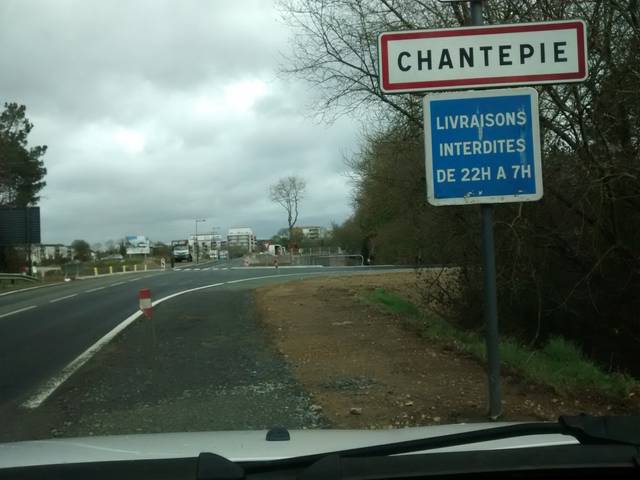
Region: France
Coordinates: 48.081, -1.604